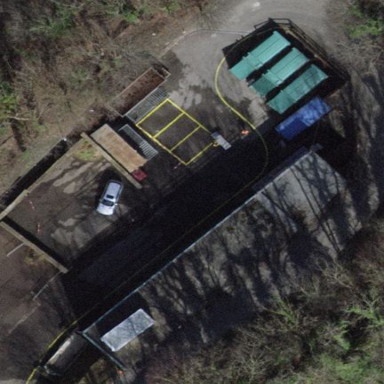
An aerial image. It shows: Recycling centre providing amenities for recycling.